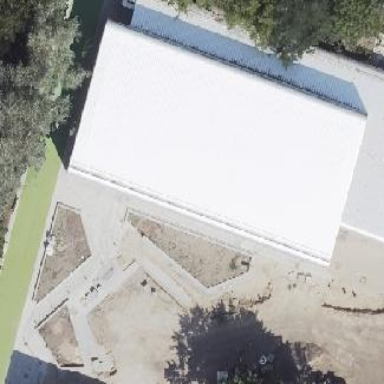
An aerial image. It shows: Sports centre with skillion roof shape.